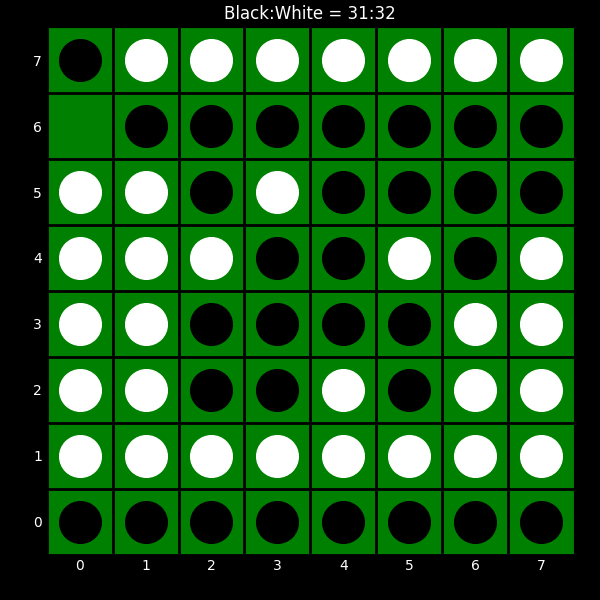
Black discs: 31
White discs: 32